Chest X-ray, PA view. Patient: 52 years old, sex M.
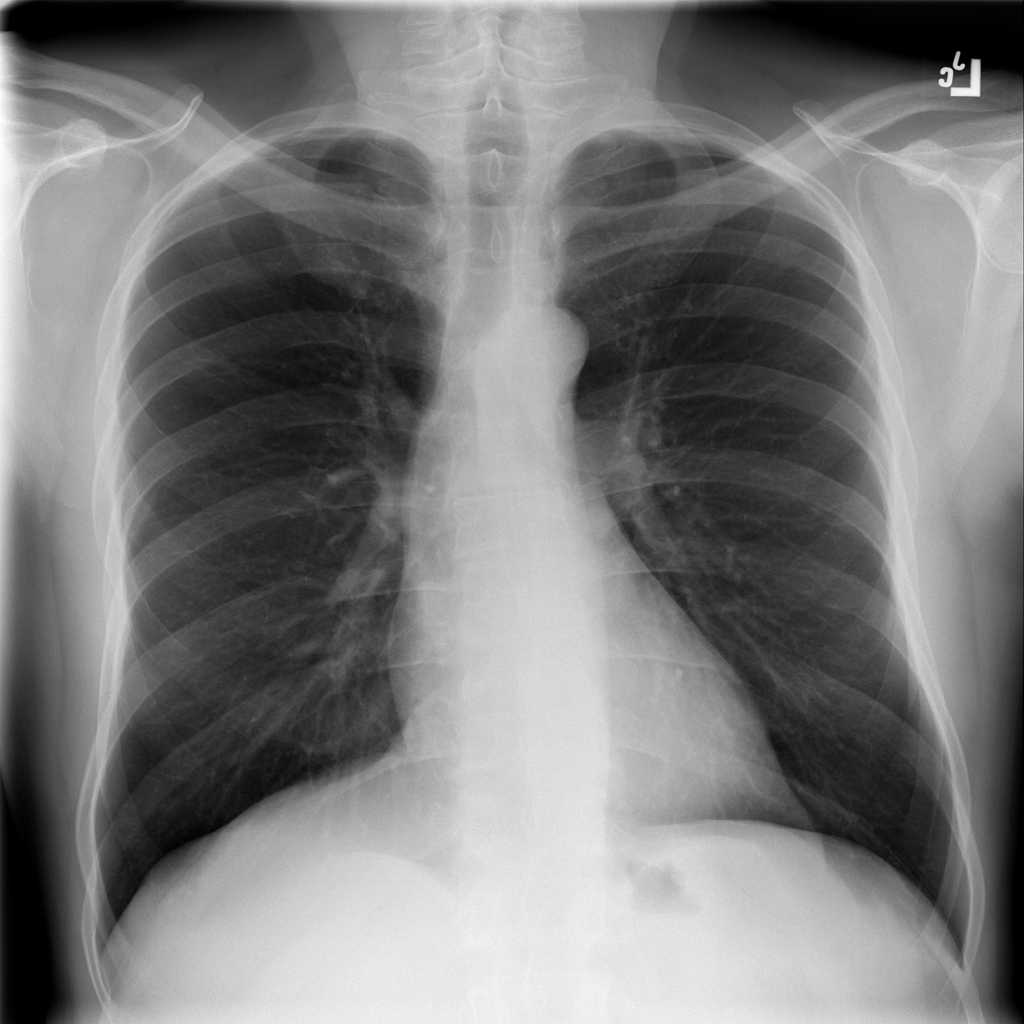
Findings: No Finding